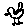
Label: bird